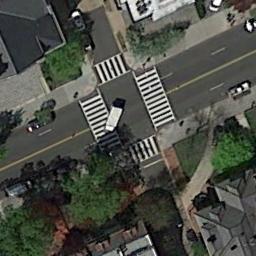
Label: intersection